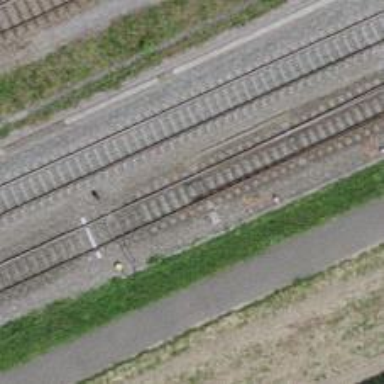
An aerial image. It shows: Railway switch.